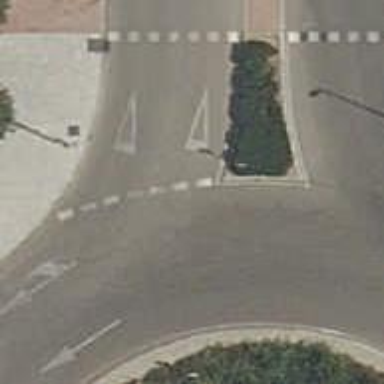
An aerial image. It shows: Road with "give way" sign.